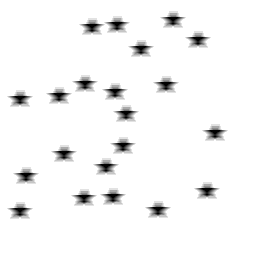
Squares: 0
Triangles: 0
Stars: 21
Total shapes: 21